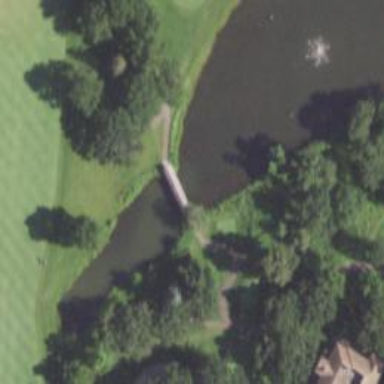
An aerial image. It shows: Path used for both walking and golf.